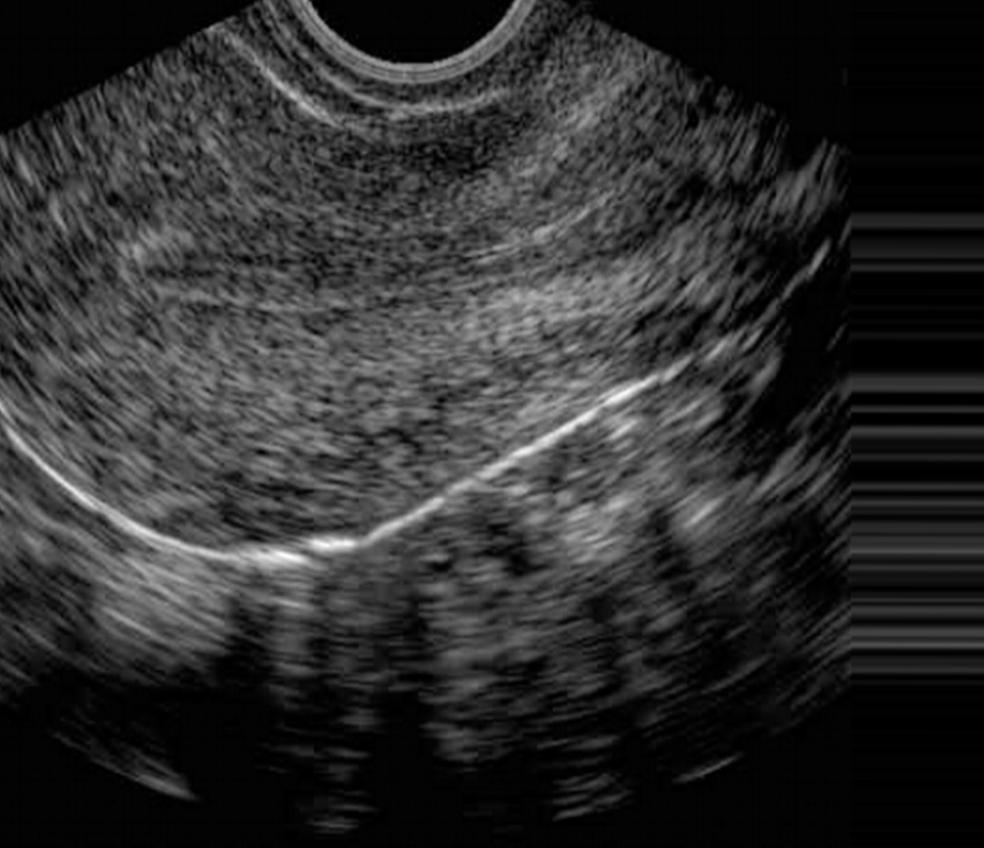
Label: notinfected